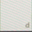
Piece: xx